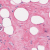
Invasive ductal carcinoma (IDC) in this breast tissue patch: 0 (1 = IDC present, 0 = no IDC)